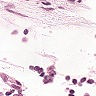
Metastatic tissue present: no